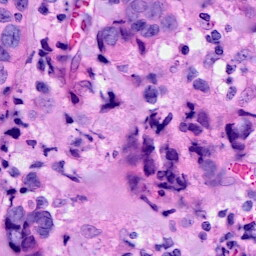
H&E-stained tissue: Breast